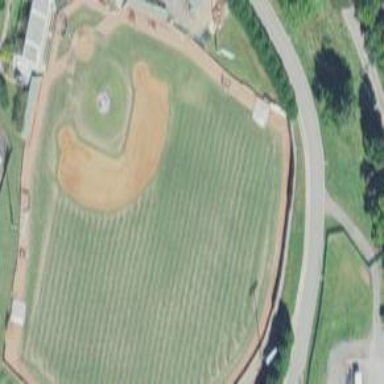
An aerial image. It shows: Baseball pitch for leisure land activities.